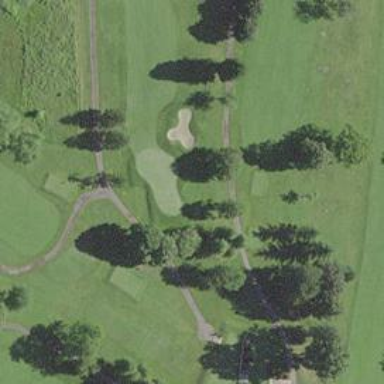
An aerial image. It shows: View of golf hole.